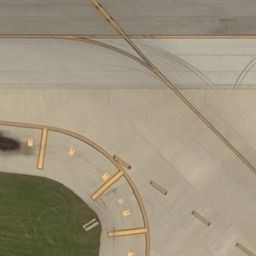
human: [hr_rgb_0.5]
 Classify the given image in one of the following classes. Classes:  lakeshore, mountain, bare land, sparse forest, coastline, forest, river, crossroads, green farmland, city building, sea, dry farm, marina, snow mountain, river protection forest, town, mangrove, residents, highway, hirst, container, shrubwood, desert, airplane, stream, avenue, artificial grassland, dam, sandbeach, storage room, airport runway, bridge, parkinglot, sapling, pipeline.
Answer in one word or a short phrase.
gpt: airport runway